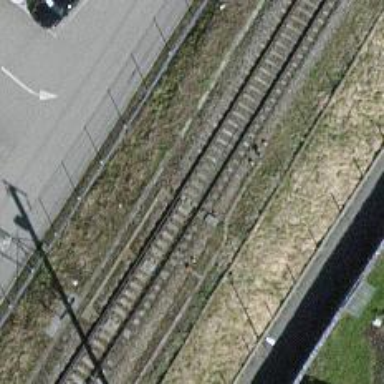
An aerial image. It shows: Railway switch.